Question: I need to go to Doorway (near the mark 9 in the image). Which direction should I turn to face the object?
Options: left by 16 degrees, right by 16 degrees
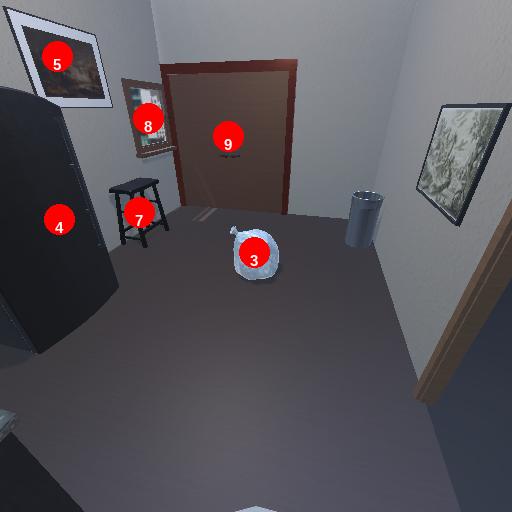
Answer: left by 16 degrees